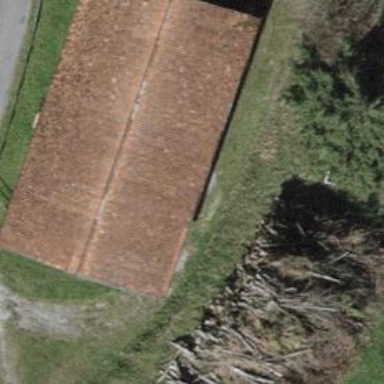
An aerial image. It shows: Shed building.